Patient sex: M
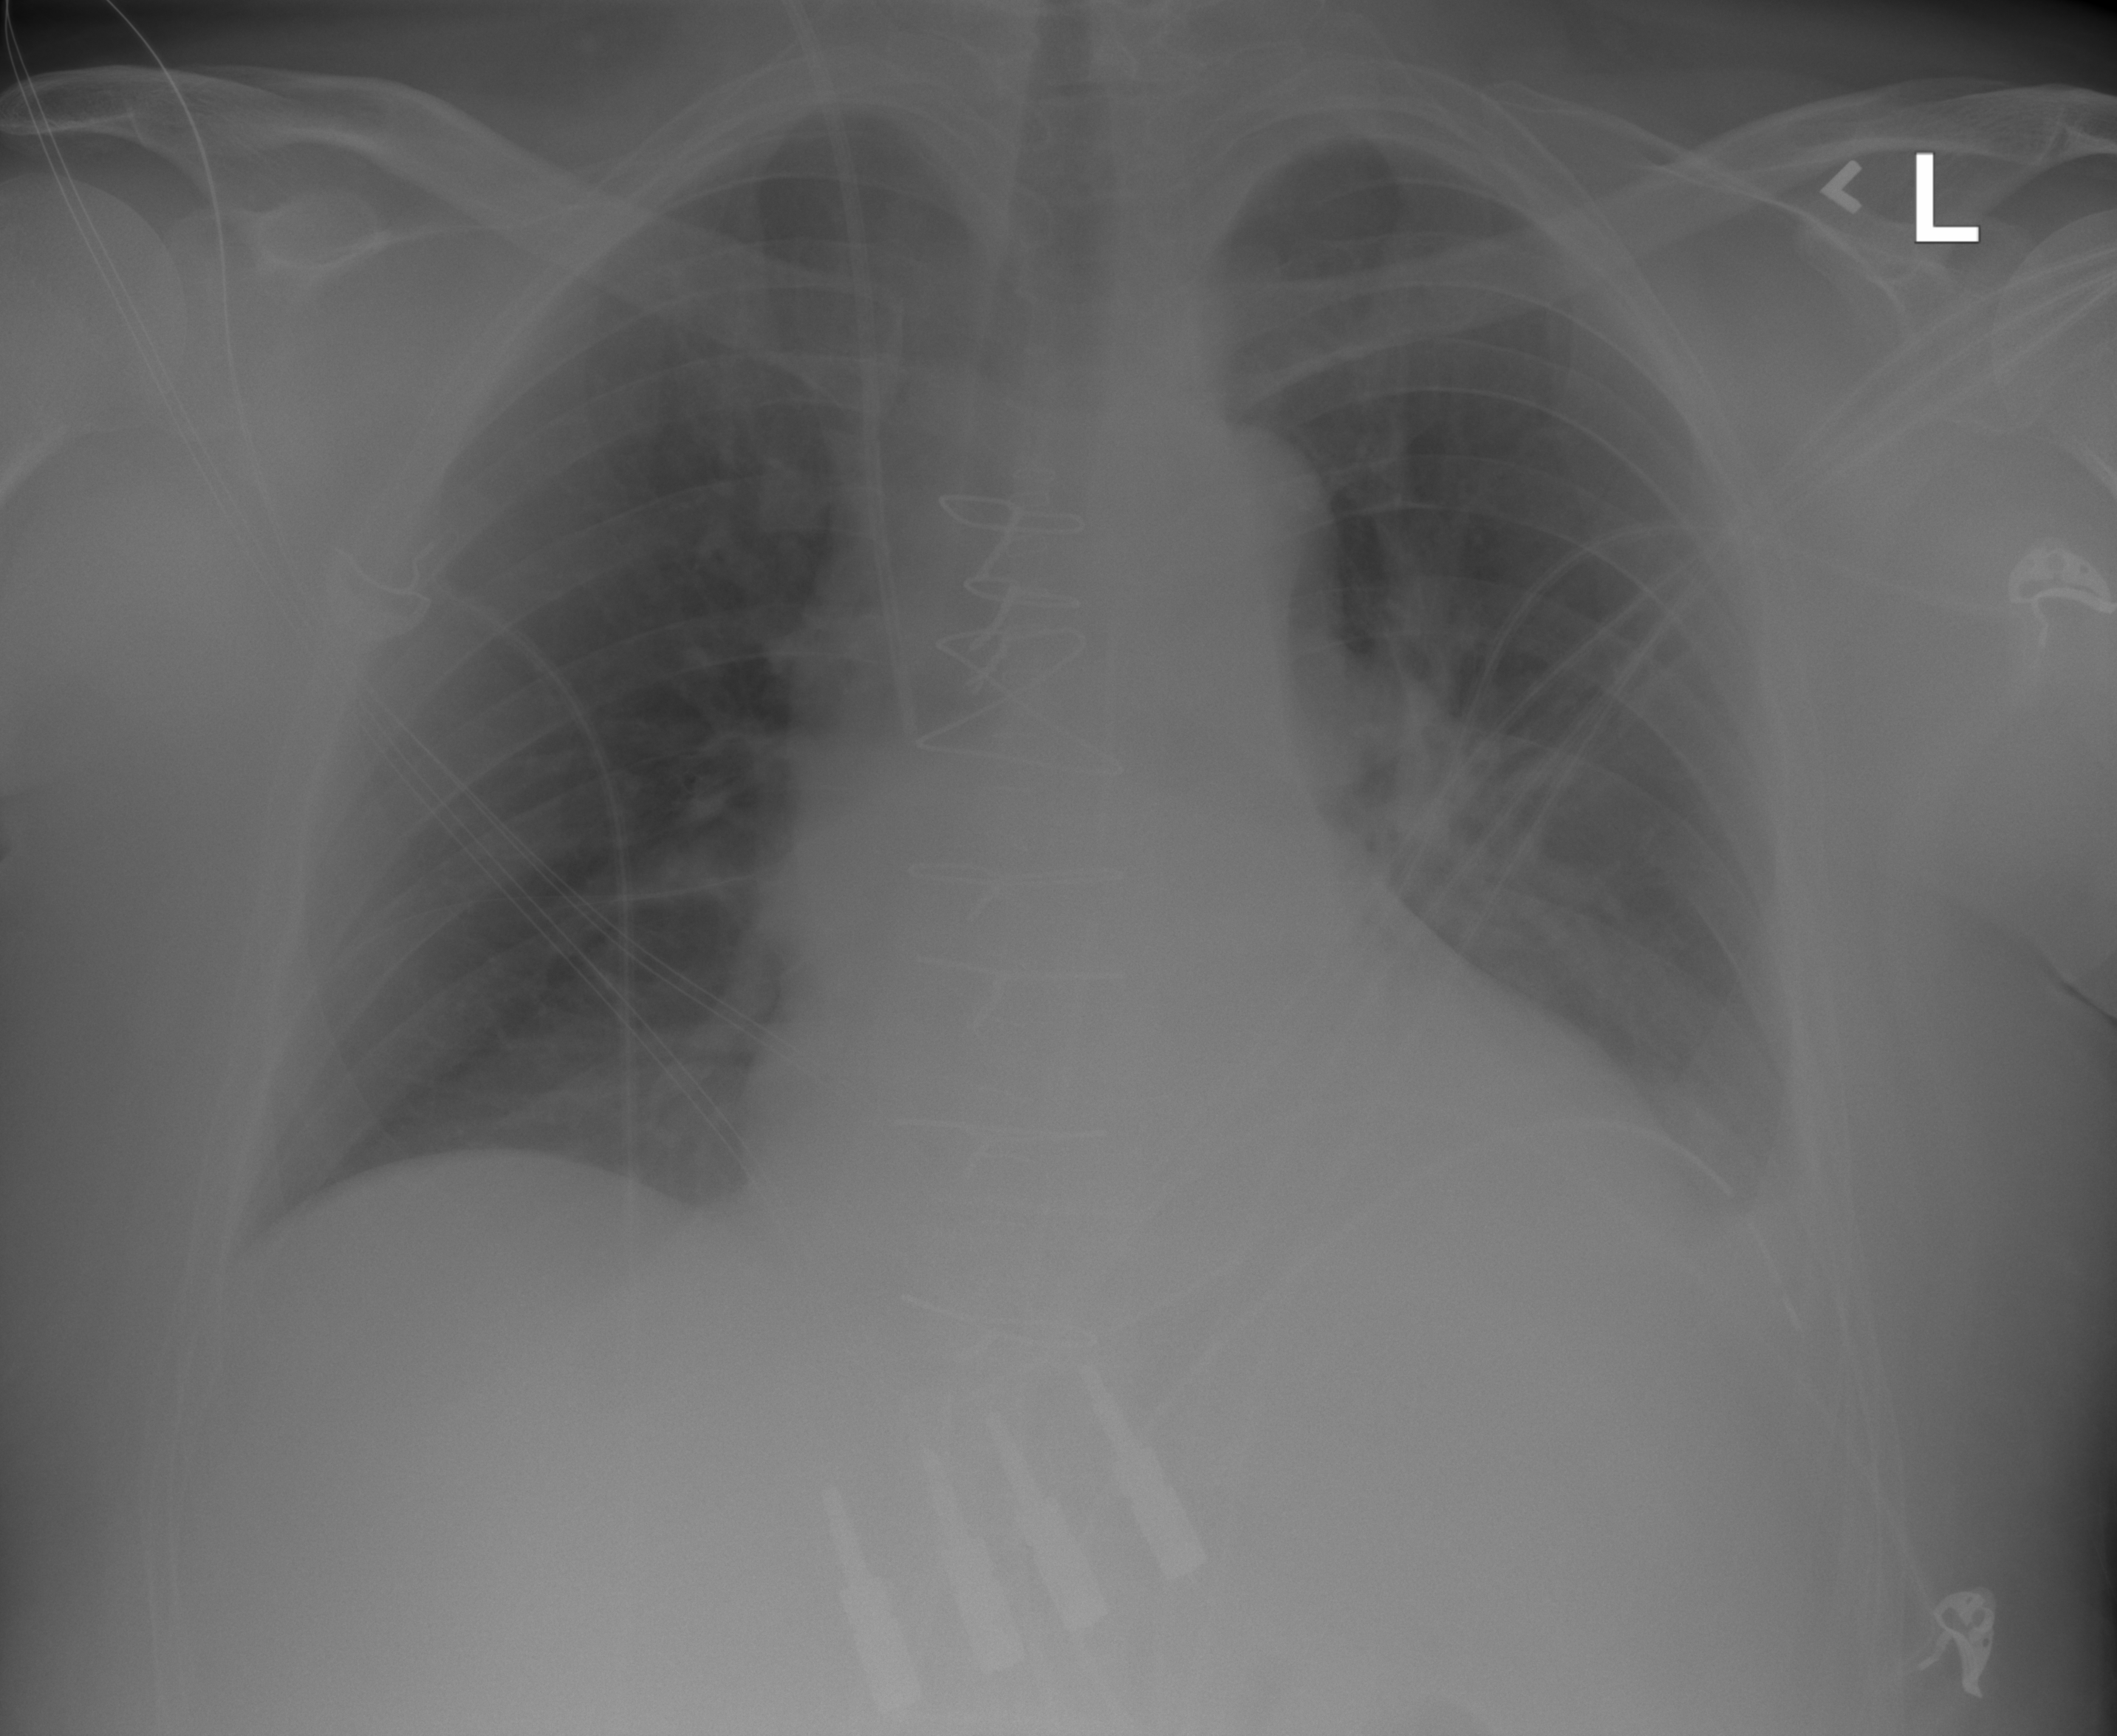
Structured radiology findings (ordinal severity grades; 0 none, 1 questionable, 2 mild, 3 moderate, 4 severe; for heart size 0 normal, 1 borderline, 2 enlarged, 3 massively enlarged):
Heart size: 2
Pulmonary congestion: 2
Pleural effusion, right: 0
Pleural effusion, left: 2
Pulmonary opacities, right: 0
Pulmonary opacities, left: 1
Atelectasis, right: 0
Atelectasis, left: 2